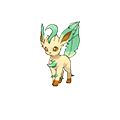
Pok\u00e9mon: leafeon